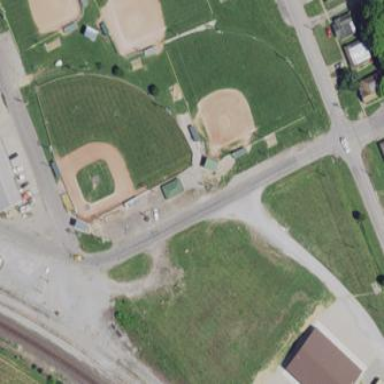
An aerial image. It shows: Baseball pitch for leisure and sports activities.